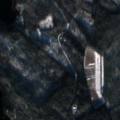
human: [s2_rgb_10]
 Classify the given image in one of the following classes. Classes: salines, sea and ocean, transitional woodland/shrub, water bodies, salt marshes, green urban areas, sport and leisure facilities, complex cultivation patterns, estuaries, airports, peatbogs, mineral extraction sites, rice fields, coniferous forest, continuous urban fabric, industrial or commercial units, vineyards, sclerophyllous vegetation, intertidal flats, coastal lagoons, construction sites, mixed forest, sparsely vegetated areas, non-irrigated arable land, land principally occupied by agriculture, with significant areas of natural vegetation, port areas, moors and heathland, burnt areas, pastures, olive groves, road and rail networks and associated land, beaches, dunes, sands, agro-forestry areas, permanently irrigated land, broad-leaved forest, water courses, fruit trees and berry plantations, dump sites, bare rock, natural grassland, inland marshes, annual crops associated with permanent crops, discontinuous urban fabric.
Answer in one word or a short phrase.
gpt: land principally occupied by agriculture, with significant areas of natural vegetation, coniferous forest, mixed forest, water bodies